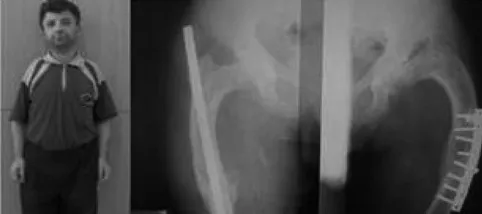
Short stature and palatine implanted femurs with lateral bowing.
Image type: radiology (x_ray)